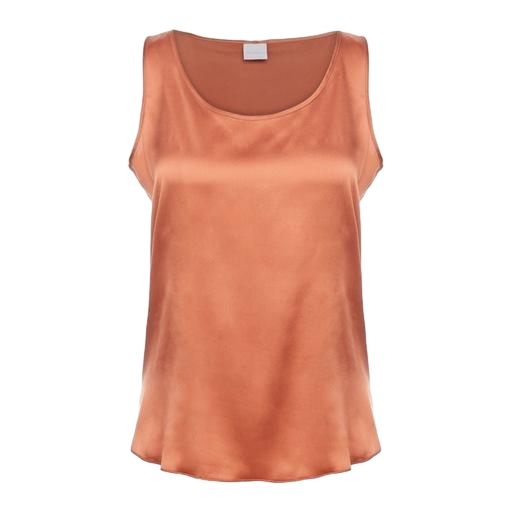
silky tanktop, orange tank top, orange tara tank, white background